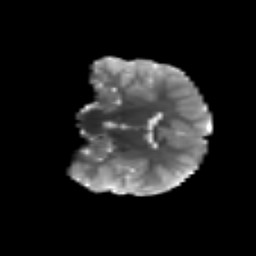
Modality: T2w
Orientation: coronal
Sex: male
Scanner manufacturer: siemens
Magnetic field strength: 3 T
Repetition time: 5 s
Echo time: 0.071 s